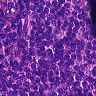
Metastatic tissue present: no